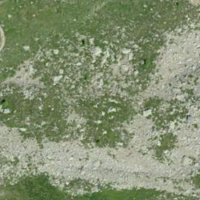
EUNIS habitat code: 31
Species observed at this site:
Dryas octopetala